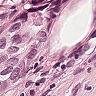
Metastatic tissue present: yes